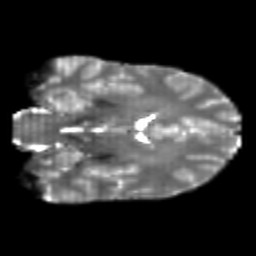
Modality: T2w
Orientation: coronal
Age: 22
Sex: male
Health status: healthy
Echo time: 0.074 s